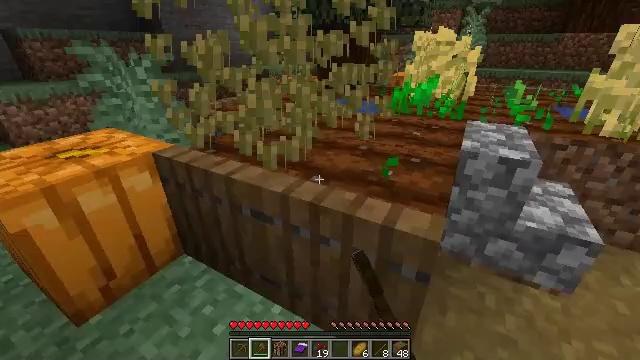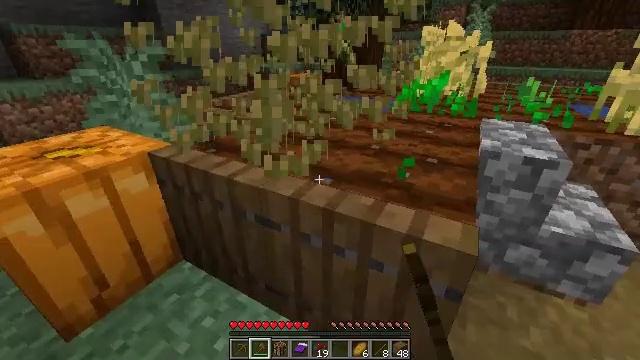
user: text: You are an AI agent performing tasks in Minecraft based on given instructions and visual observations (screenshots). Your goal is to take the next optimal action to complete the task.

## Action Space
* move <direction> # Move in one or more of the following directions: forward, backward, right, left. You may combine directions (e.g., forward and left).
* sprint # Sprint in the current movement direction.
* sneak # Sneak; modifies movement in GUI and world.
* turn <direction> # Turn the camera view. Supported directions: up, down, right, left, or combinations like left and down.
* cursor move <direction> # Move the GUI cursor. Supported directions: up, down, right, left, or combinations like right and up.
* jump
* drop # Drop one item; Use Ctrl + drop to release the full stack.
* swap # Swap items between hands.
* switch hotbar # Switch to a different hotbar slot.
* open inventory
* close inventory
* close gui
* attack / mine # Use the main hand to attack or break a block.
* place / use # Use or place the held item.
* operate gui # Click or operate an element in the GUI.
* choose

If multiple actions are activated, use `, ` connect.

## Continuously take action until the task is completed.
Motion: motion action
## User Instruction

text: Mine potatoes from the farmland.
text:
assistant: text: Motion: no_op
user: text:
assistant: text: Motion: no_op